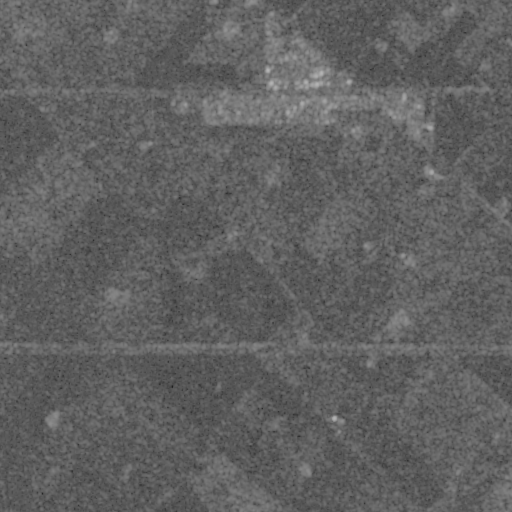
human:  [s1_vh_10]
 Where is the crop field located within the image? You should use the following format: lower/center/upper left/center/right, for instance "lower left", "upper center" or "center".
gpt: The crop field is located in the lower of the image.
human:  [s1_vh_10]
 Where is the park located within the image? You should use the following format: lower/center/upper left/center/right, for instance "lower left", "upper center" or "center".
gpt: The park is located in the upper right of the image.
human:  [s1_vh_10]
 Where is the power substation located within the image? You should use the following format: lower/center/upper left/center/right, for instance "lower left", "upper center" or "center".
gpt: The power substation is located in the upper center of the image.
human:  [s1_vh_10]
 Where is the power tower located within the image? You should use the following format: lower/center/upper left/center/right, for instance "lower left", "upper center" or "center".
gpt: The power tower is located in the lower of the image.
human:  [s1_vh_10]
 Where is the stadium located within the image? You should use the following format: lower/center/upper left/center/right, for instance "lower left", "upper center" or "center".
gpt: The stadium is located in the upper center of the image.
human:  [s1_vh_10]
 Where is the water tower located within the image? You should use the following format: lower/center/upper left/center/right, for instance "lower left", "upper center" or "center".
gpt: The water tower is located in the lower center of the image.
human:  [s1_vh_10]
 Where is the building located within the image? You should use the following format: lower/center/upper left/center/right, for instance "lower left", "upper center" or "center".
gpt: There is no building in the image.

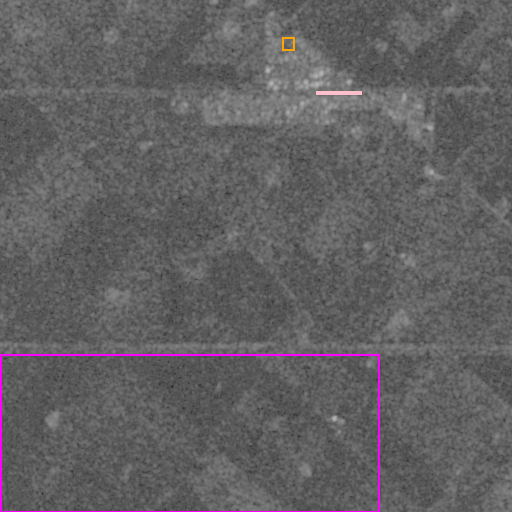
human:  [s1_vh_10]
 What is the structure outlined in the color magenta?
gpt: The structure outlined in magenta is a crop field.
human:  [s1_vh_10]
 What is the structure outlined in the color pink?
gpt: The structure outlined in pink is a park.
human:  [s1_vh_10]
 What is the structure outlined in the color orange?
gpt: The structure outlined in orange is a stadium.
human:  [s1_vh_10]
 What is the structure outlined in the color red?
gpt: There is no red outline.